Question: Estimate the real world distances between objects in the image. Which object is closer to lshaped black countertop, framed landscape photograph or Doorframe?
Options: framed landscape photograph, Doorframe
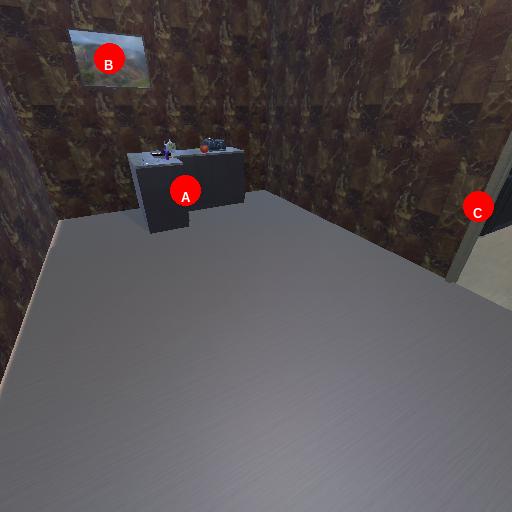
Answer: framed landscape photograph